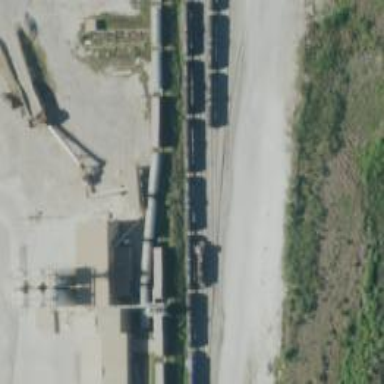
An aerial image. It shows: Rail spur service.